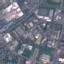
Land use / land cover: Industrial